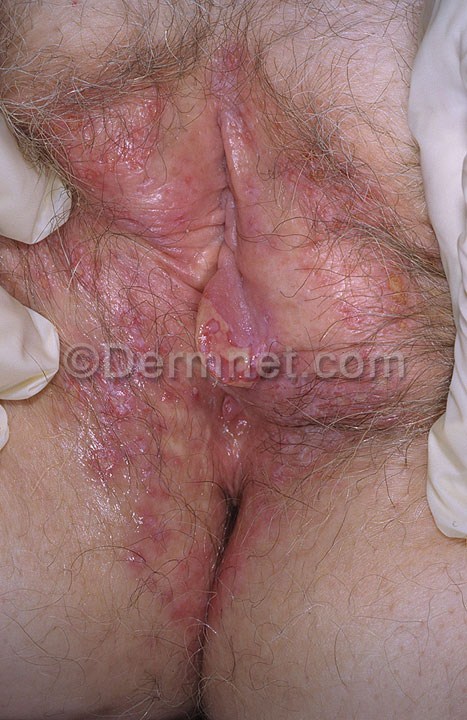
Disease: Herpes HPV and other STDs Photos